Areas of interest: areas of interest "Industrial Park"
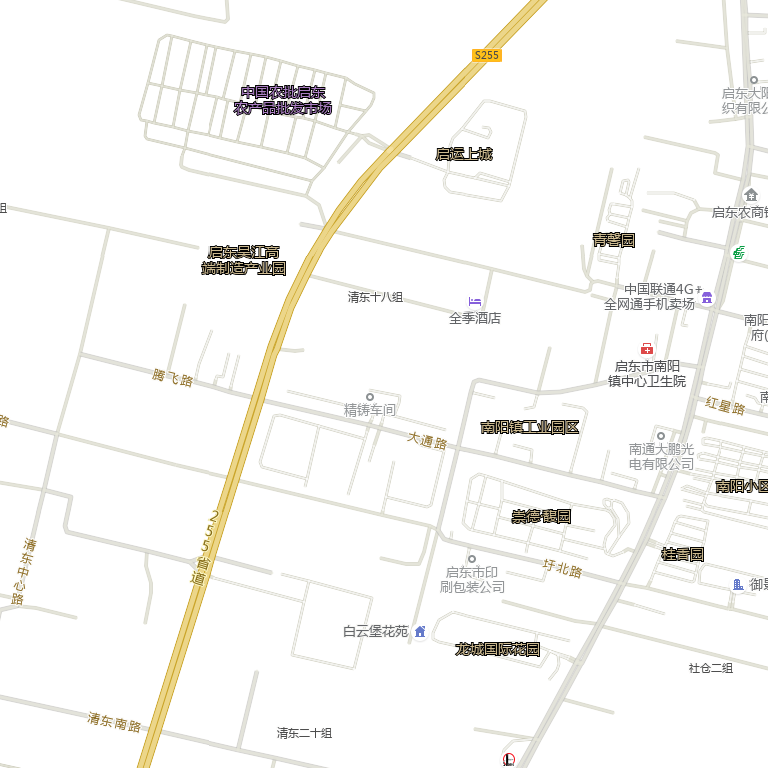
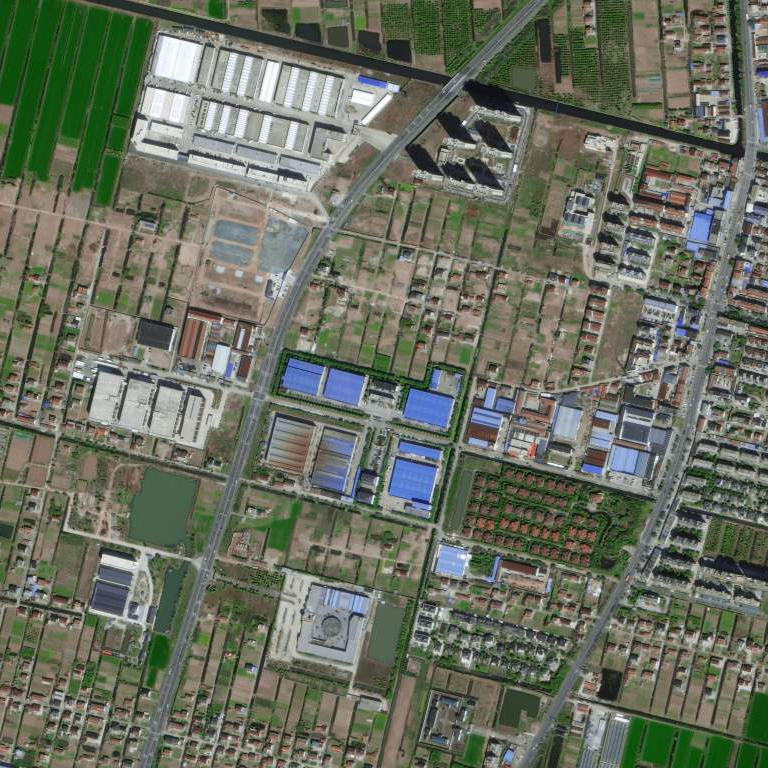